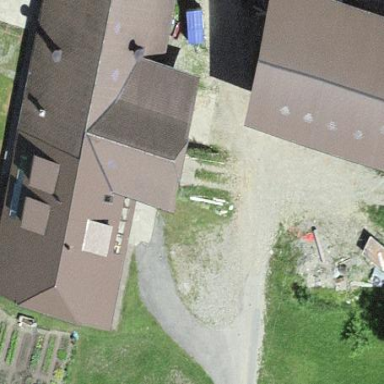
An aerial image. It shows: Farm building.